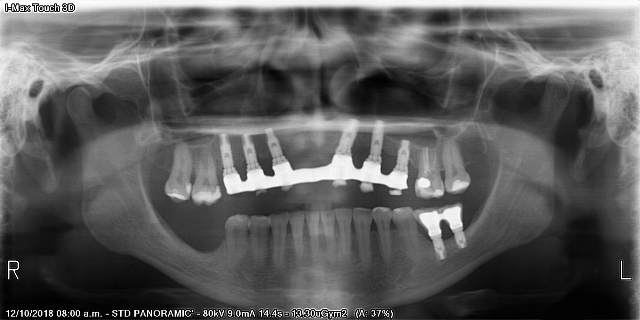
adult